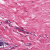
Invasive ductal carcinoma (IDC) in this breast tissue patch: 0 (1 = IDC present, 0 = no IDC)